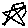
Label: star